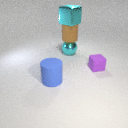
large cyan metal sphere to the right of large blue rubber cylinder